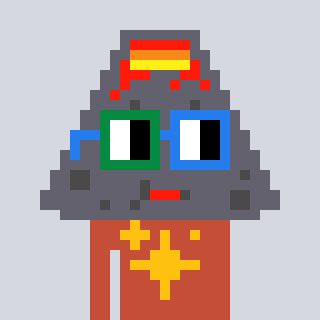
a pixel art character with square green and blue glasses, a volcano-shaped head and a rust-colored body on a cool background